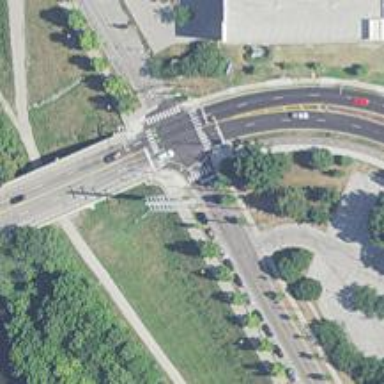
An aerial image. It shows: Crossing on cycleway.